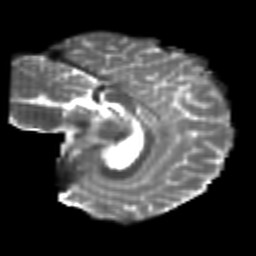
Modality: T2w
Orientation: sagittal
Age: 22
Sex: female
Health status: healthy
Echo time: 0.074 s